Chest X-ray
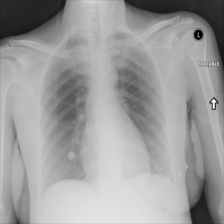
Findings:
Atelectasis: negative
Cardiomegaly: negative
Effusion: negative
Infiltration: negative
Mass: negative
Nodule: negative
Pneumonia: negative
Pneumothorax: negative
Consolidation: negative
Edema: negative
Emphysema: negative
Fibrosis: negative
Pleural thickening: negative
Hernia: negative